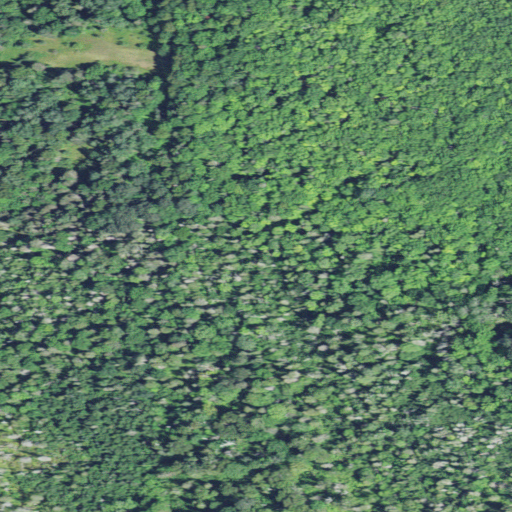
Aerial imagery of cape in Michigan named Keweenaw Peninsula containing woody wetlands, mixed forest, evergreen forest, and deciduous forest